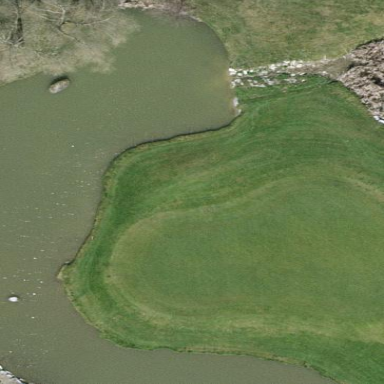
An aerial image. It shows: Pond on golf course designated as lateral water hazard.